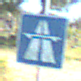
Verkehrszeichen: Autobahn
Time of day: Midday
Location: Outdoor (Special)
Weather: PartlyCloudy
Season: NotSpecified
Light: Natural